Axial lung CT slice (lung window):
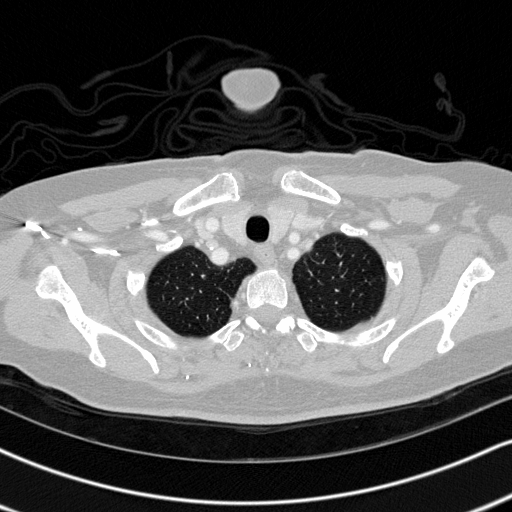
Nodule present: no